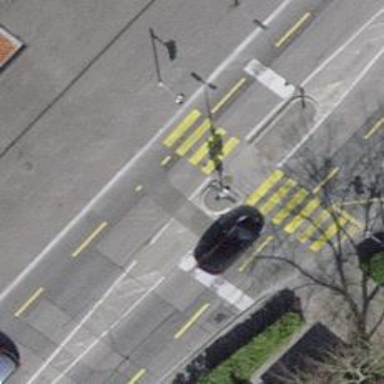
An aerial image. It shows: Road with traffic signals and crossing island.